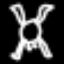
Label: frog